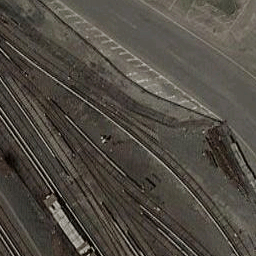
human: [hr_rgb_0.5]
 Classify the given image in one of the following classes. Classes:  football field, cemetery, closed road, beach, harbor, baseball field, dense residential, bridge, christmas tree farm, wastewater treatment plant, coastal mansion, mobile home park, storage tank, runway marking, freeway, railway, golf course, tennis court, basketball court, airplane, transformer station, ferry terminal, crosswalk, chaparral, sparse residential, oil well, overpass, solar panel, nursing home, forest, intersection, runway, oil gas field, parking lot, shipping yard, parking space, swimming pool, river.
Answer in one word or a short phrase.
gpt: railway